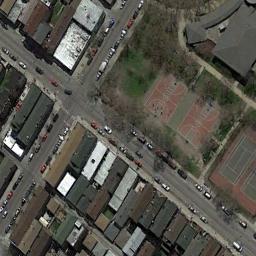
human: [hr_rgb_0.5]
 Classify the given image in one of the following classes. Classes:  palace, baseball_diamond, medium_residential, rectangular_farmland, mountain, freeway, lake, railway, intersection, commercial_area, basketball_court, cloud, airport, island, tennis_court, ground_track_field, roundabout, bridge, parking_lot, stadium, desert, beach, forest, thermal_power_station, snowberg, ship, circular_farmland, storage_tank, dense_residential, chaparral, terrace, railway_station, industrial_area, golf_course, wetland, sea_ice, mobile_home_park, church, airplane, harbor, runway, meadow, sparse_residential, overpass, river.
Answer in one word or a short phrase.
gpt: basketball_court